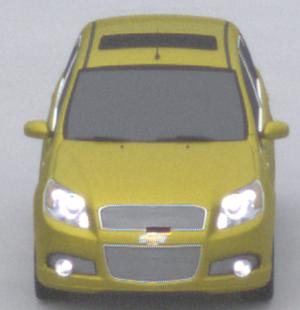
Make: Chevrolet
Model: Aveo 1.2
Detailed model: Aveo
Model produced from: 2008/06
Model produced until: 2011/01
Doors: 3
Color: yellow
Road condition: dry road
Daytime: midday
Contrast: low contrast